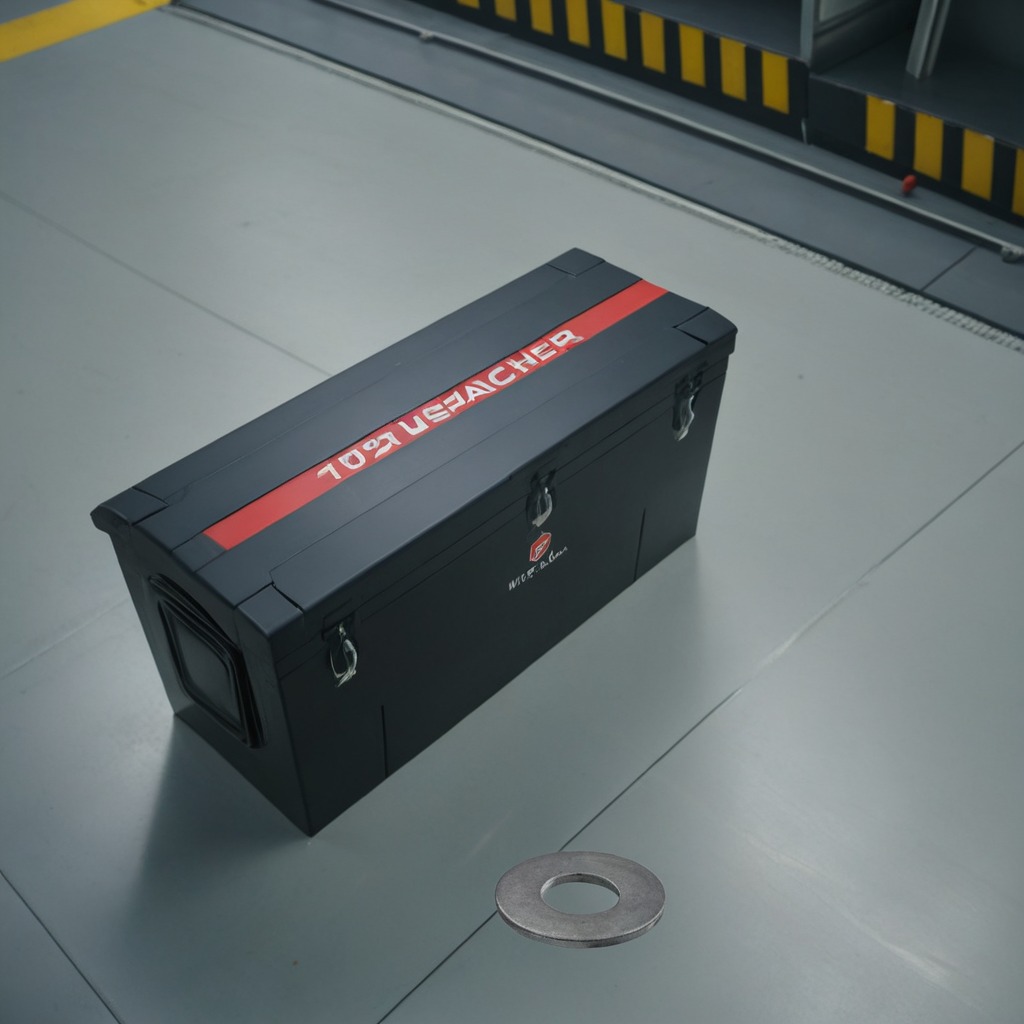
A flat metal washer is lying on the toolbox surface.